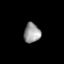
Tissue: prostate
Cell type: T cells
Senescence score: 0.7103
Nuclear area (px): 319
Mean DAPI intensity: 152.304